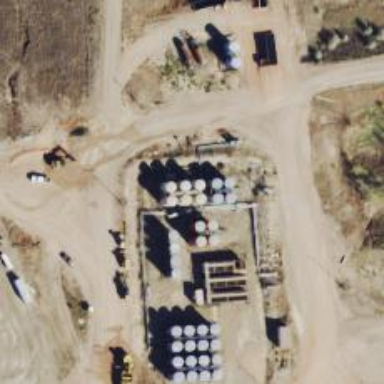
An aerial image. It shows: Storage tank with man-made structure.